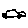
Label: car